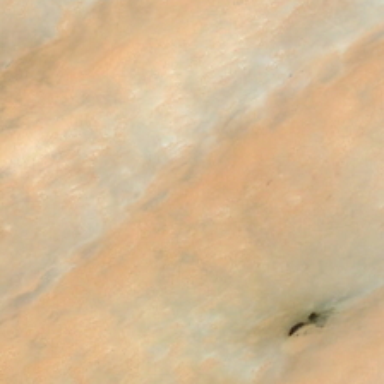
The whole desert is dusty,barren and desolate .